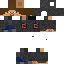
A male human skin with dark skin, wearing brown long hair dressed in a blue tshirt and blue pants, featuring a closed mouth.